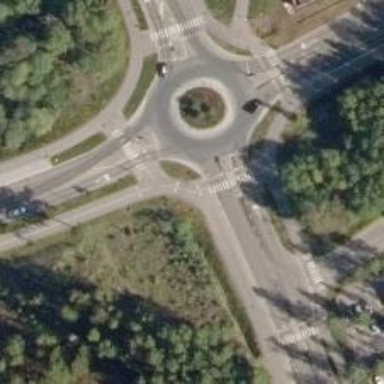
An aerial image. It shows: Secondary road with asphalt surface leading to roundabout.